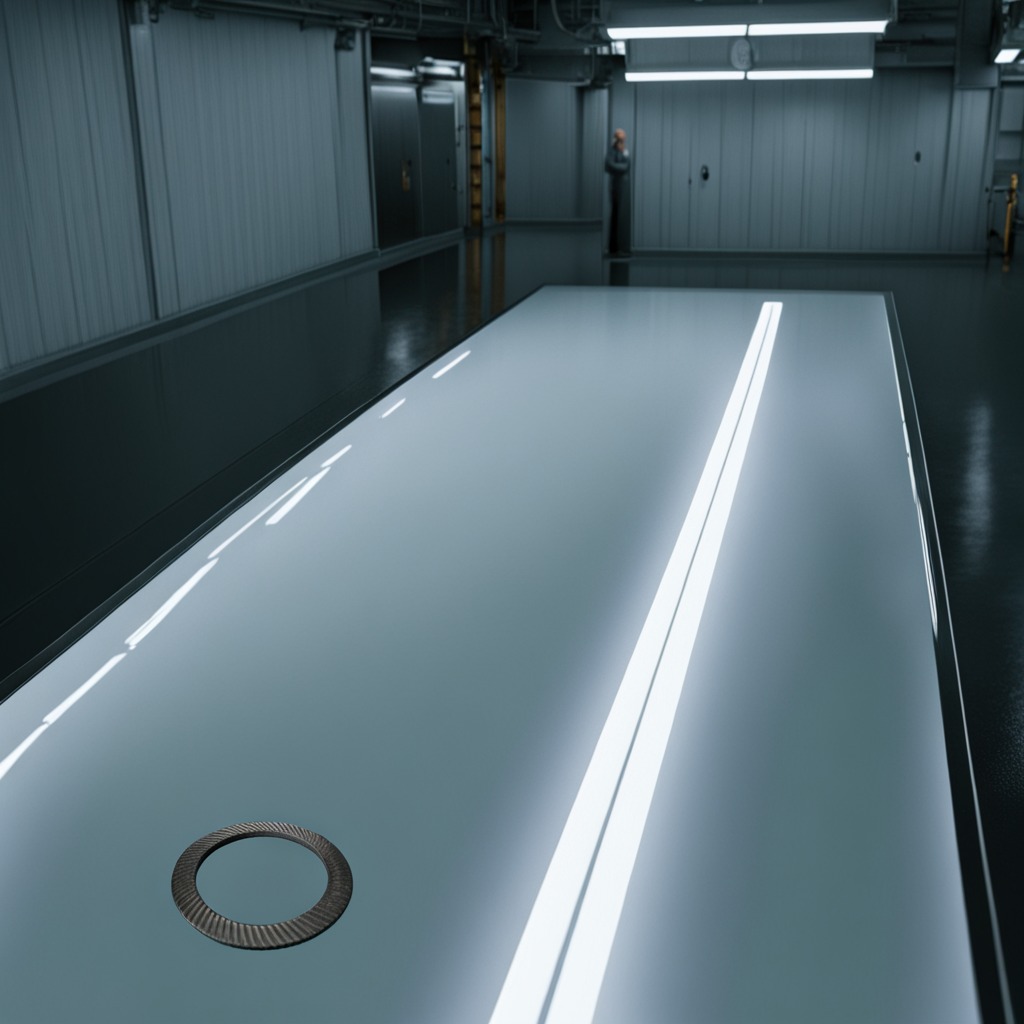
A flat metal washer is lying on a high-gloss table in a ship maintenance bay industrial lighting.